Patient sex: M
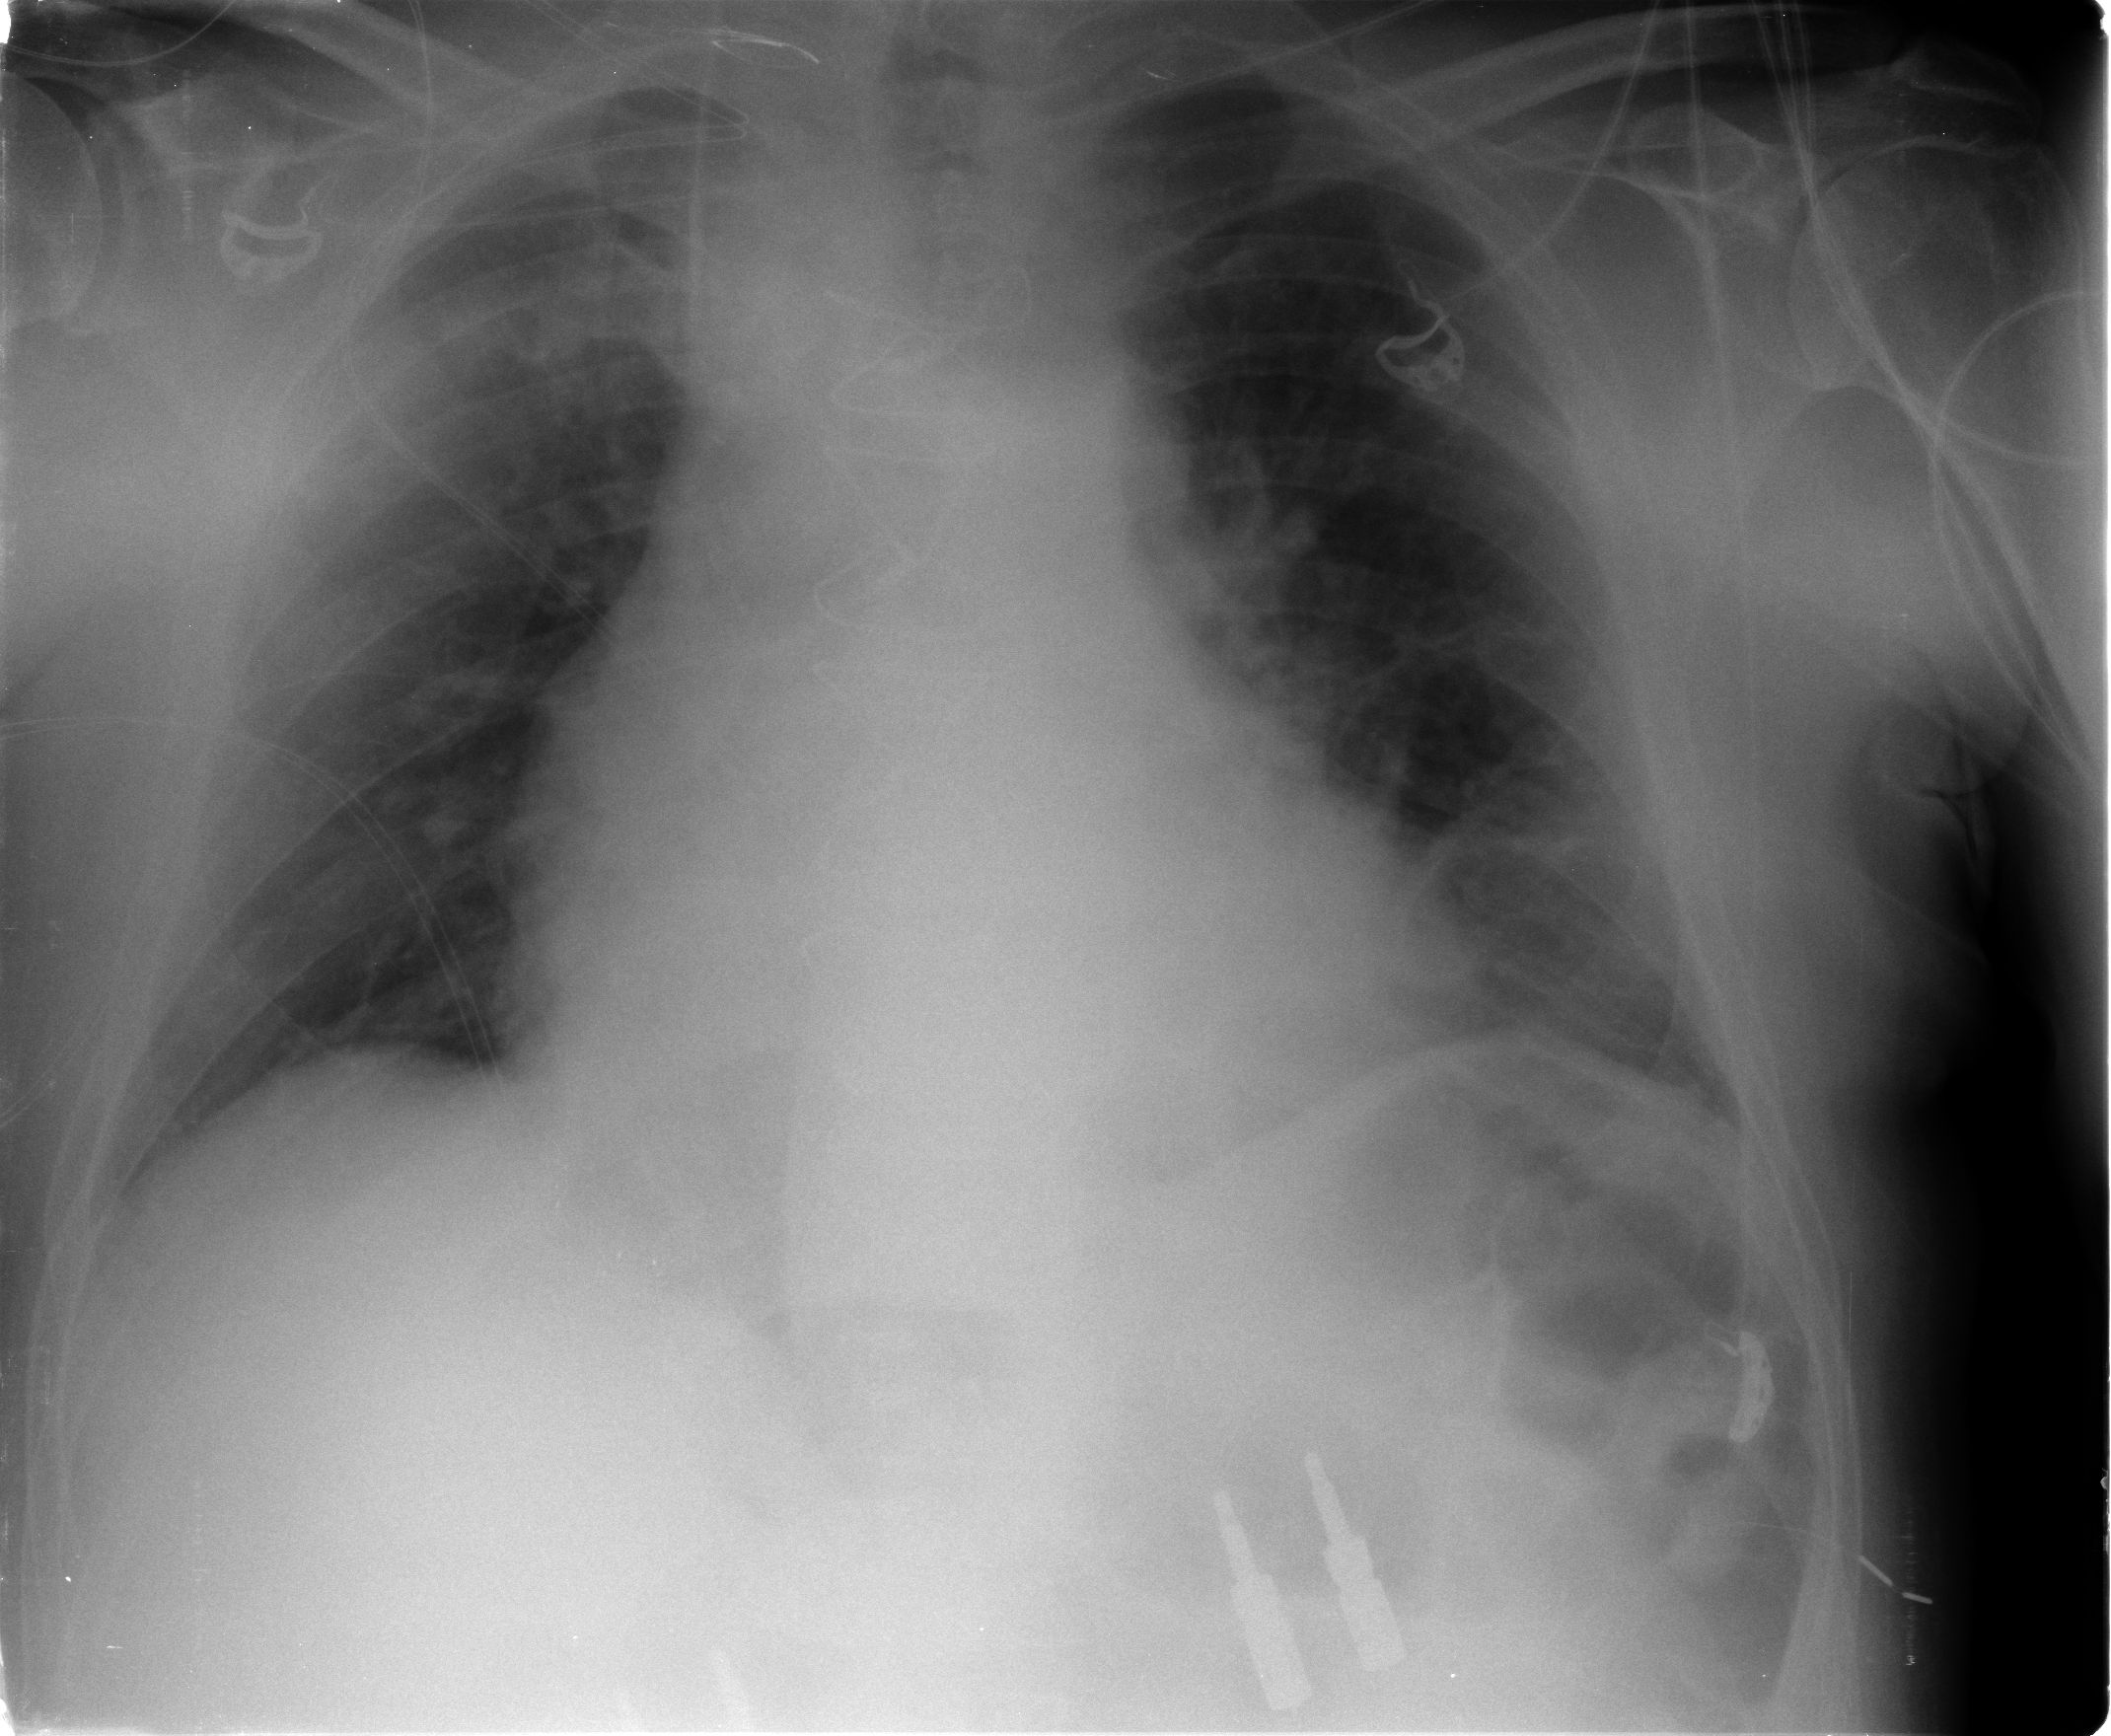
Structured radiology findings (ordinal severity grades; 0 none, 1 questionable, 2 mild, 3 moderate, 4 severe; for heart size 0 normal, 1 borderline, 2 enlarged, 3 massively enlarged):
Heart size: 1
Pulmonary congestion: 1
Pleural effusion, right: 1
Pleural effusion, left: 1
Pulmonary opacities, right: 0
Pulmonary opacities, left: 0
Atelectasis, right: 2
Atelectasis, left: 2